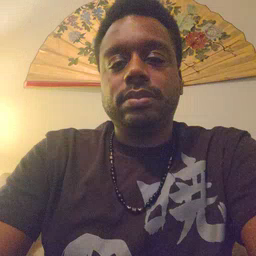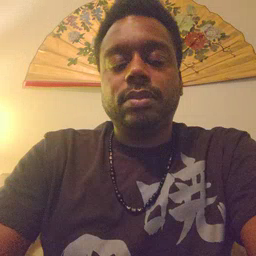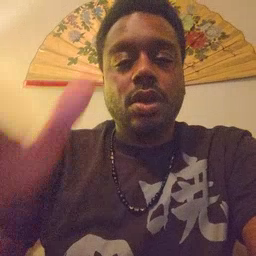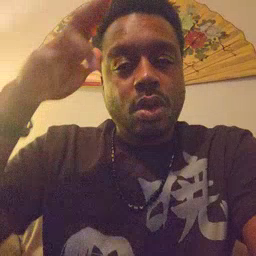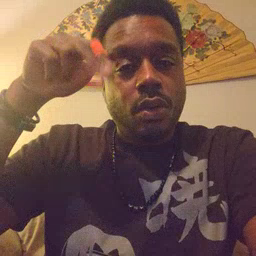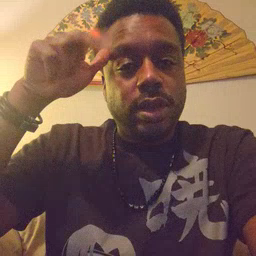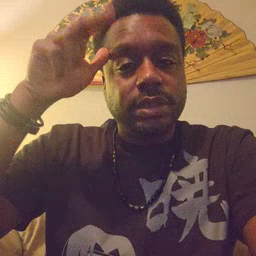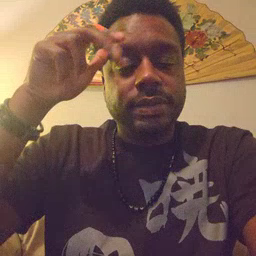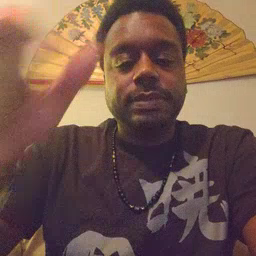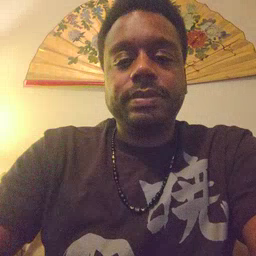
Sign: horse